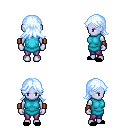
a pixel art fantasy rpg character, female body template, dark elf, purple skin, teal tunic, magenta pants, white cyan loose hair, leather bracers, black slippers, four views (front, back, left, right), 2x2 character sprite sheet, small pixel art, hard edges, no anti-aliasing